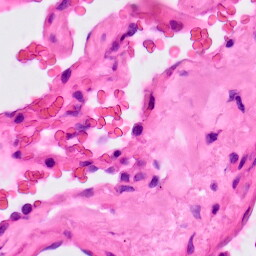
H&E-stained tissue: Lung